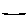
Label: line